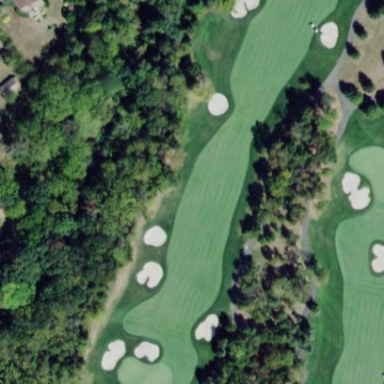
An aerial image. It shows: Golf fairway surrounded by grass.